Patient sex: F
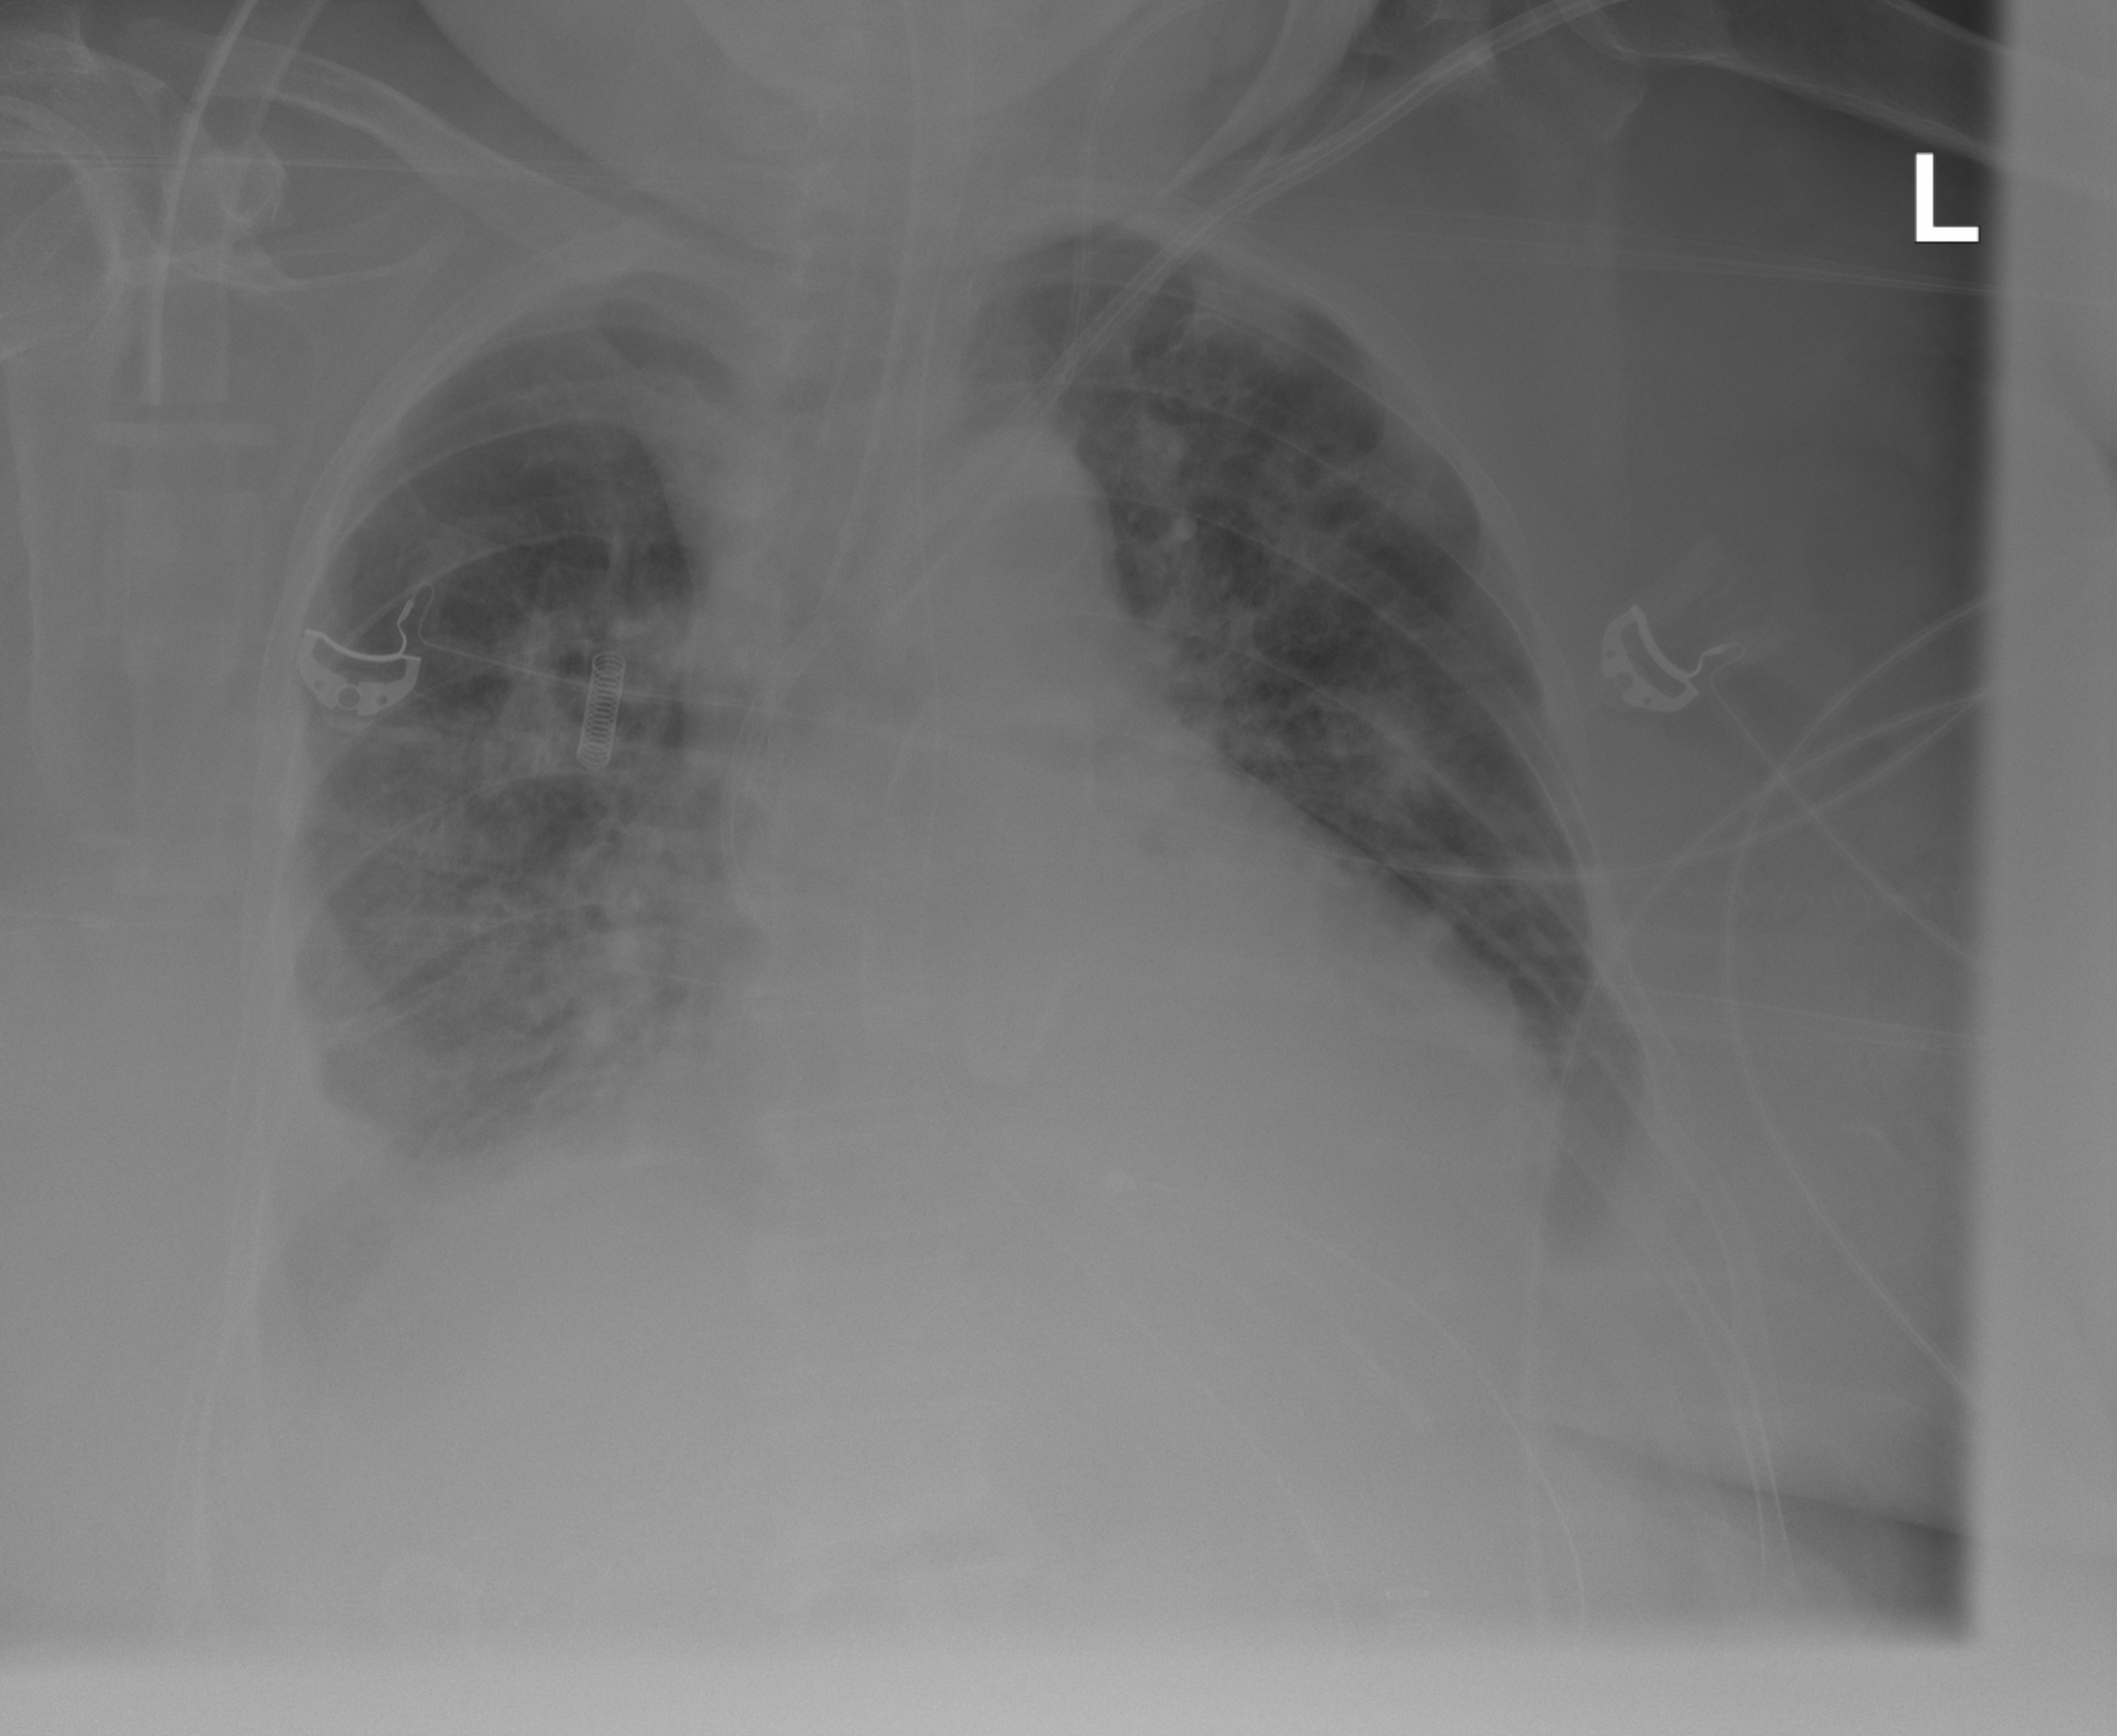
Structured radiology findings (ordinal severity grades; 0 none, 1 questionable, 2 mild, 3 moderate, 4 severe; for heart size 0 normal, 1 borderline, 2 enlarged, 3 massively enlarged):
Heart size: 2
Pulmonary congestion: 3
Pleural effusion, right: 3
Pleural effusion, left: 2
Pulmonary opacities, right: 3
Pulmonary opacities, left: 2
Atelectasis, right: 3
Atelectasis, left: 2